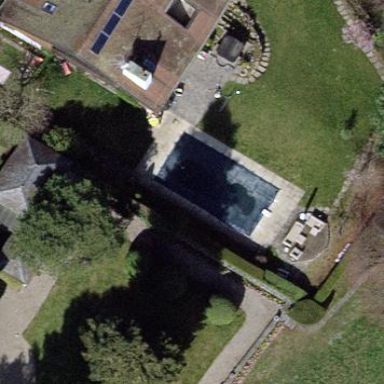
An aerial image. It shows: Swimming pool located in leisure land.